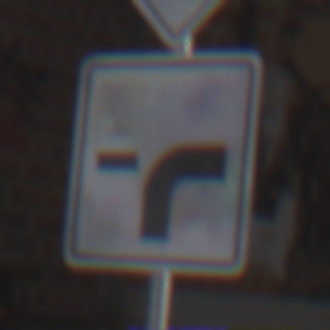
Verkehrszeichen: VerlaufVorfahrtsstrasse9
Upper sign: Vorfahrtsstrasse
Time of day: Midday
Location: Roofed (Special)
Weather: Overcast
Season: NotSpecified
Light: Natural